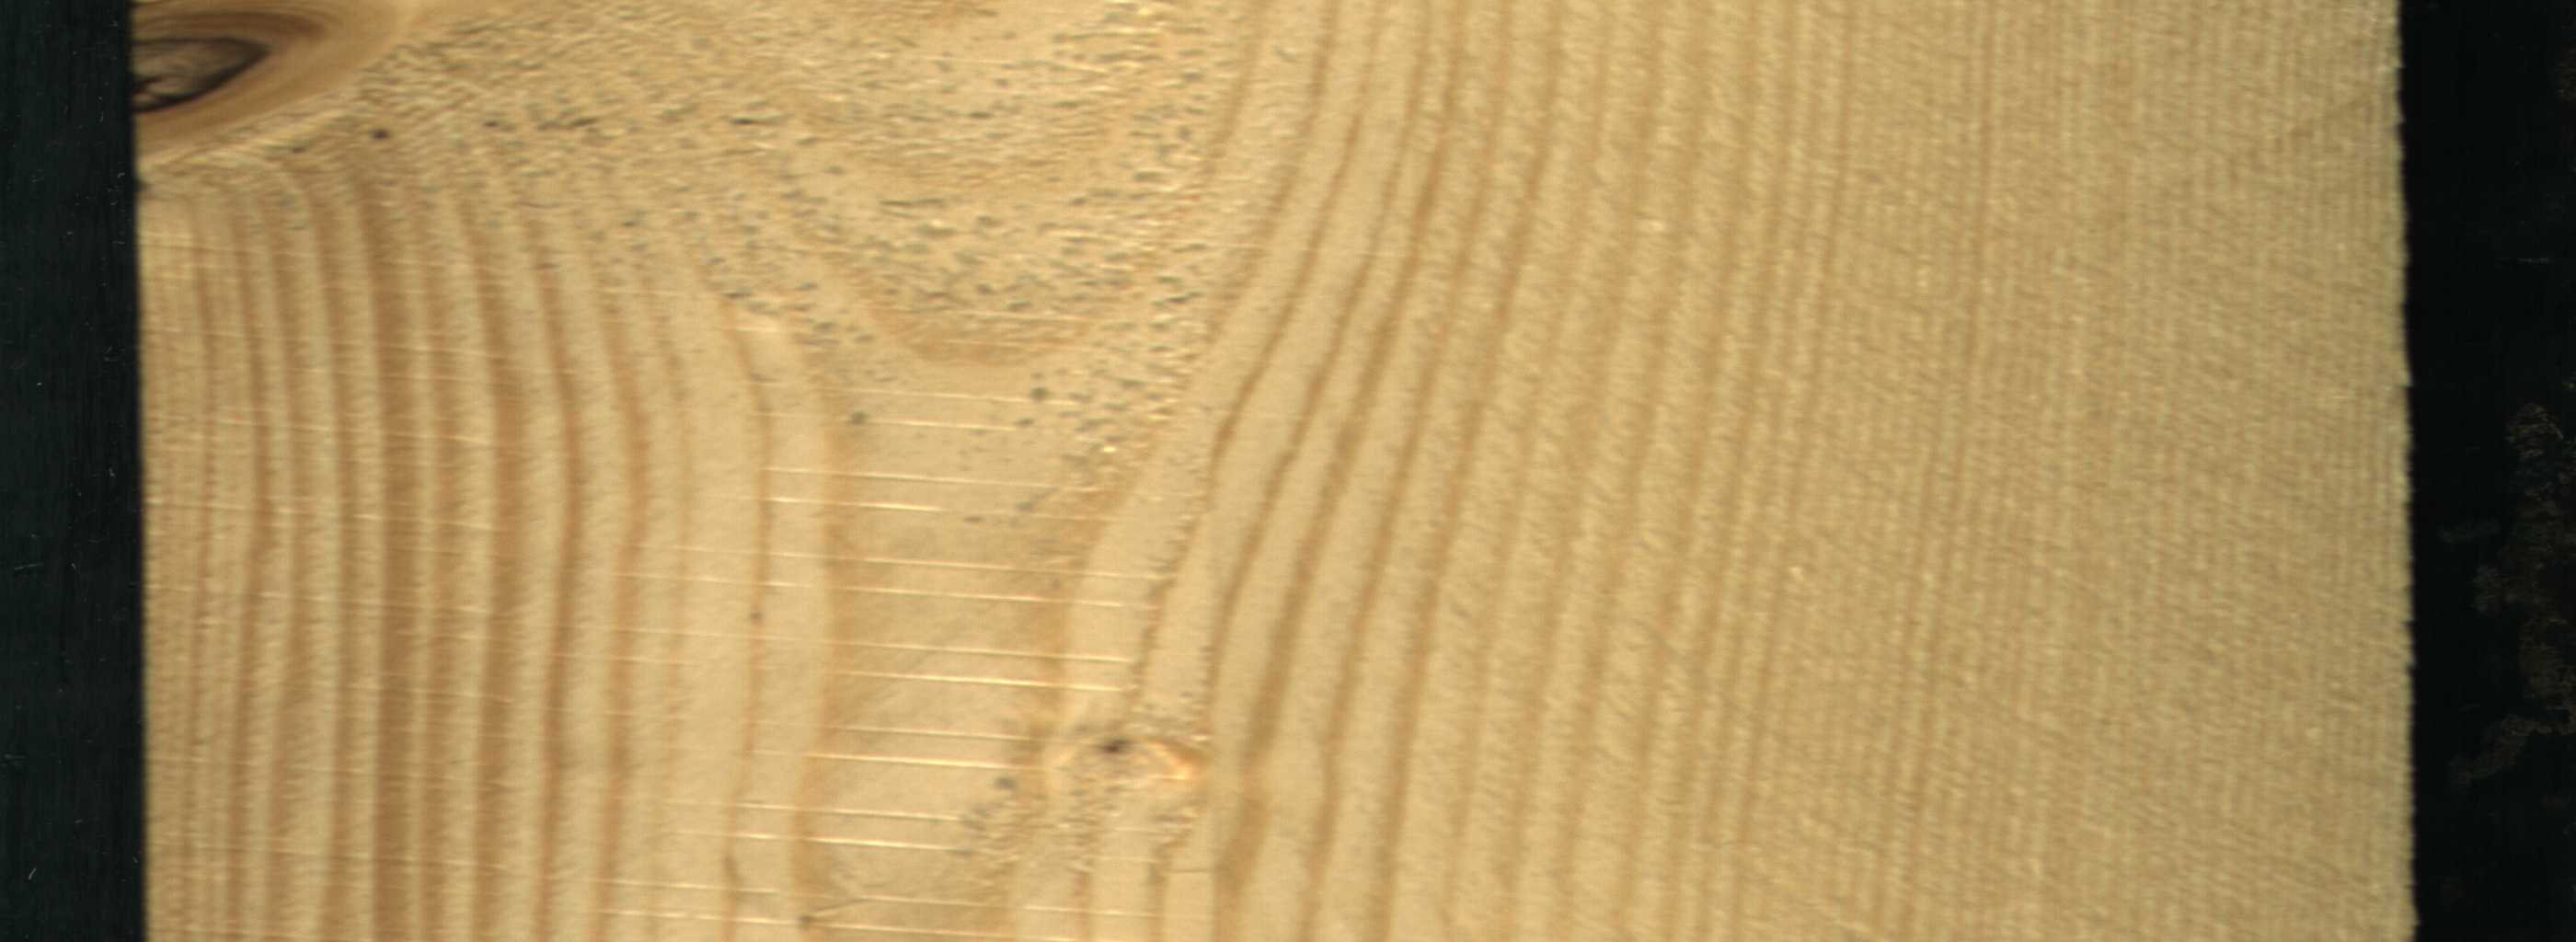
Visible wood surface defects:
Dead_Knot
Live_Knot